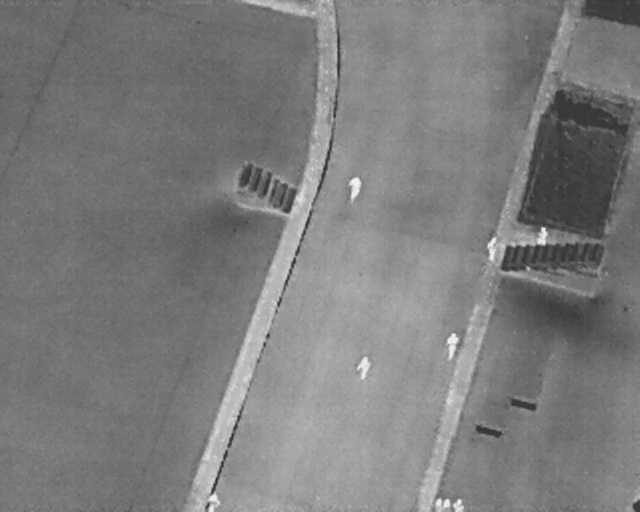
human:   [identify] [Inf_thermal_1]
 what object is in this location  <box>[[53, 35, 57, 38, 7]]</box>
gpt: <ref>1 large person at the center</ref>

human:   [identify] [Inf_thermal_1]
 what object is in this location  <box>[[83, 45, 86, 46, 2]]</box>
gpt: <ref>1 medium person at the right</ref>

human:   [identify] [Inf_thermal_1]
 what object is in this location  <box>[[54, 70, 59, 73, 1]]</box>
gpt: <ref>1 large person at the bottom</ref>

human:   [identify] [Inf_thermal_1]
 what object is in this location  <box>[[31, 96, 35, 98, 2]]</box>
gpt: <ref>1 medium person at the bottom</ref>